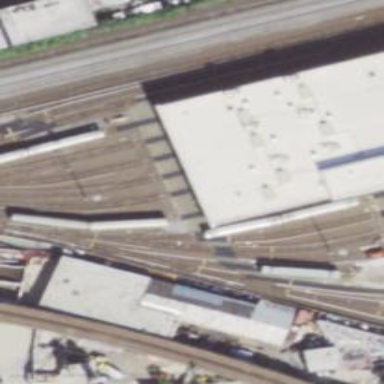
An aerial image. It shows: Electrified railway yard with rail tracks.